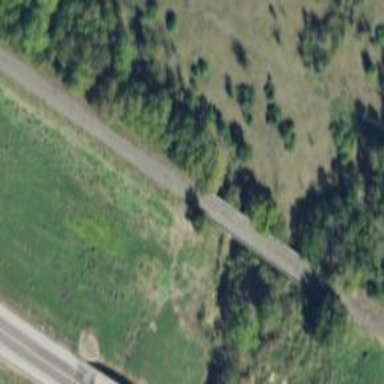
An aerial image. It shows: Service road on bridge.